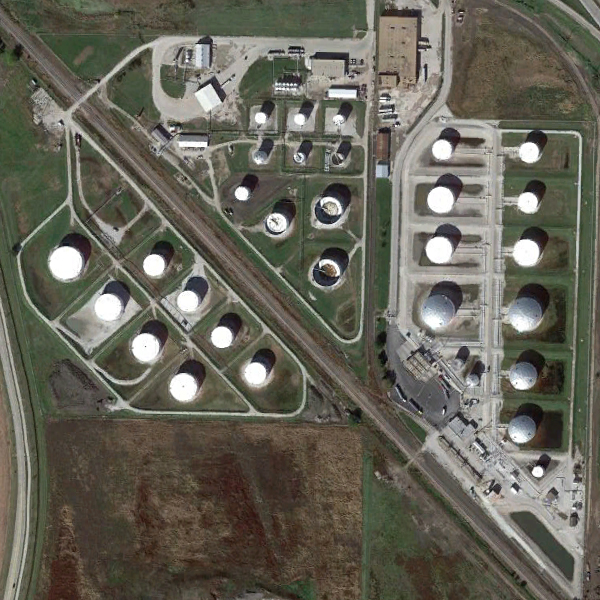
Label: StorageTanks